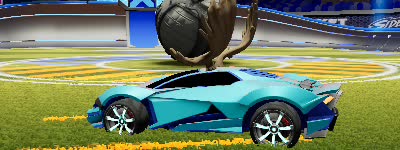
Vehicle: werewolf